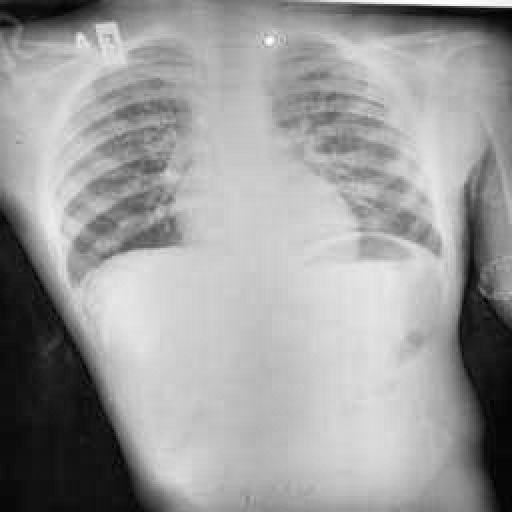
Finding: TUBERCULOSIS